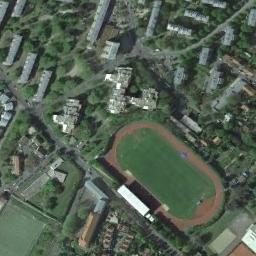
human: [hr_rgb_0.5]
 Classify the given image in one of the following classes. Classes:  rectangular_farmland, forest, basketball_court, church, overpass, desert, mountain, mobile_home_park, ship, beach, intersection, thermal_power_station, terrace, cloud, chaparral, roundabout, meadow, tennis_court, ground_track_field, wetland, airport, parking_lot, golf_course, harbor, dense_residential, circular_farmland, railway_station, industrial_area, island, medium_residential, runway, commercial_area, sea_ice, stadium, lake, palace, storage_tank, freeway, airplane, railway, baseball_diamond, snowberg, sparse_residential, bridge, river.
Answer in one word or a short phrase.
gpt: ground_track_field